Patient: sex M, age 55
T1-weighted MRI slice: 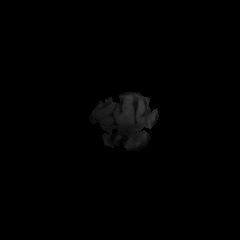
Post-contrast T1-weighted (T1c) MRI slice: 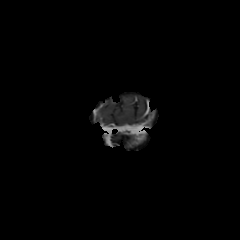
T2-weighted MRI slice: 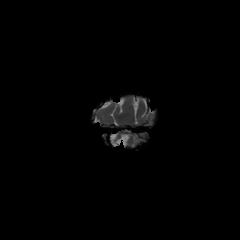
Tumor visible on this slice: no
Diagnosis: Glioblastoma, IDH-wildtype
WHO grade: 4